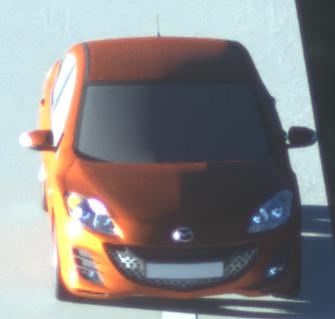
Make: Mazda
Model: 3 1.6
Detailed model: 3 (BL)
Model produced from: 2009/05
Model produced until: 2010/12
Doors: 5
Color: orange
Road condition: dry road
Daytime: sunrise or sunset
Contrast: high contrast